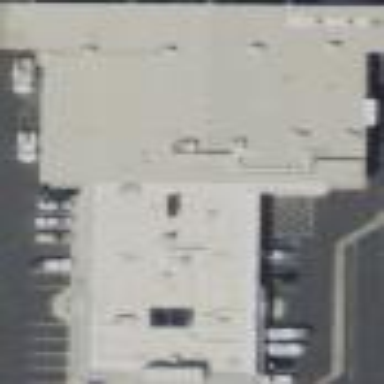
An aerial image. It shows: Retail building that houses car shop.